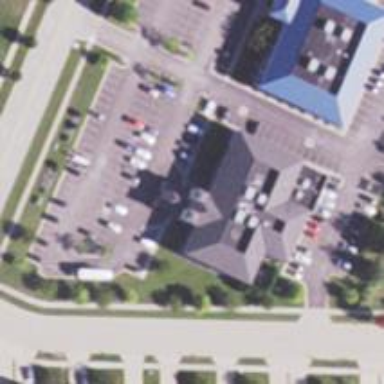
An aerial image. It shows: Healthcare clinic is depicted in the image.